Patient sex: M
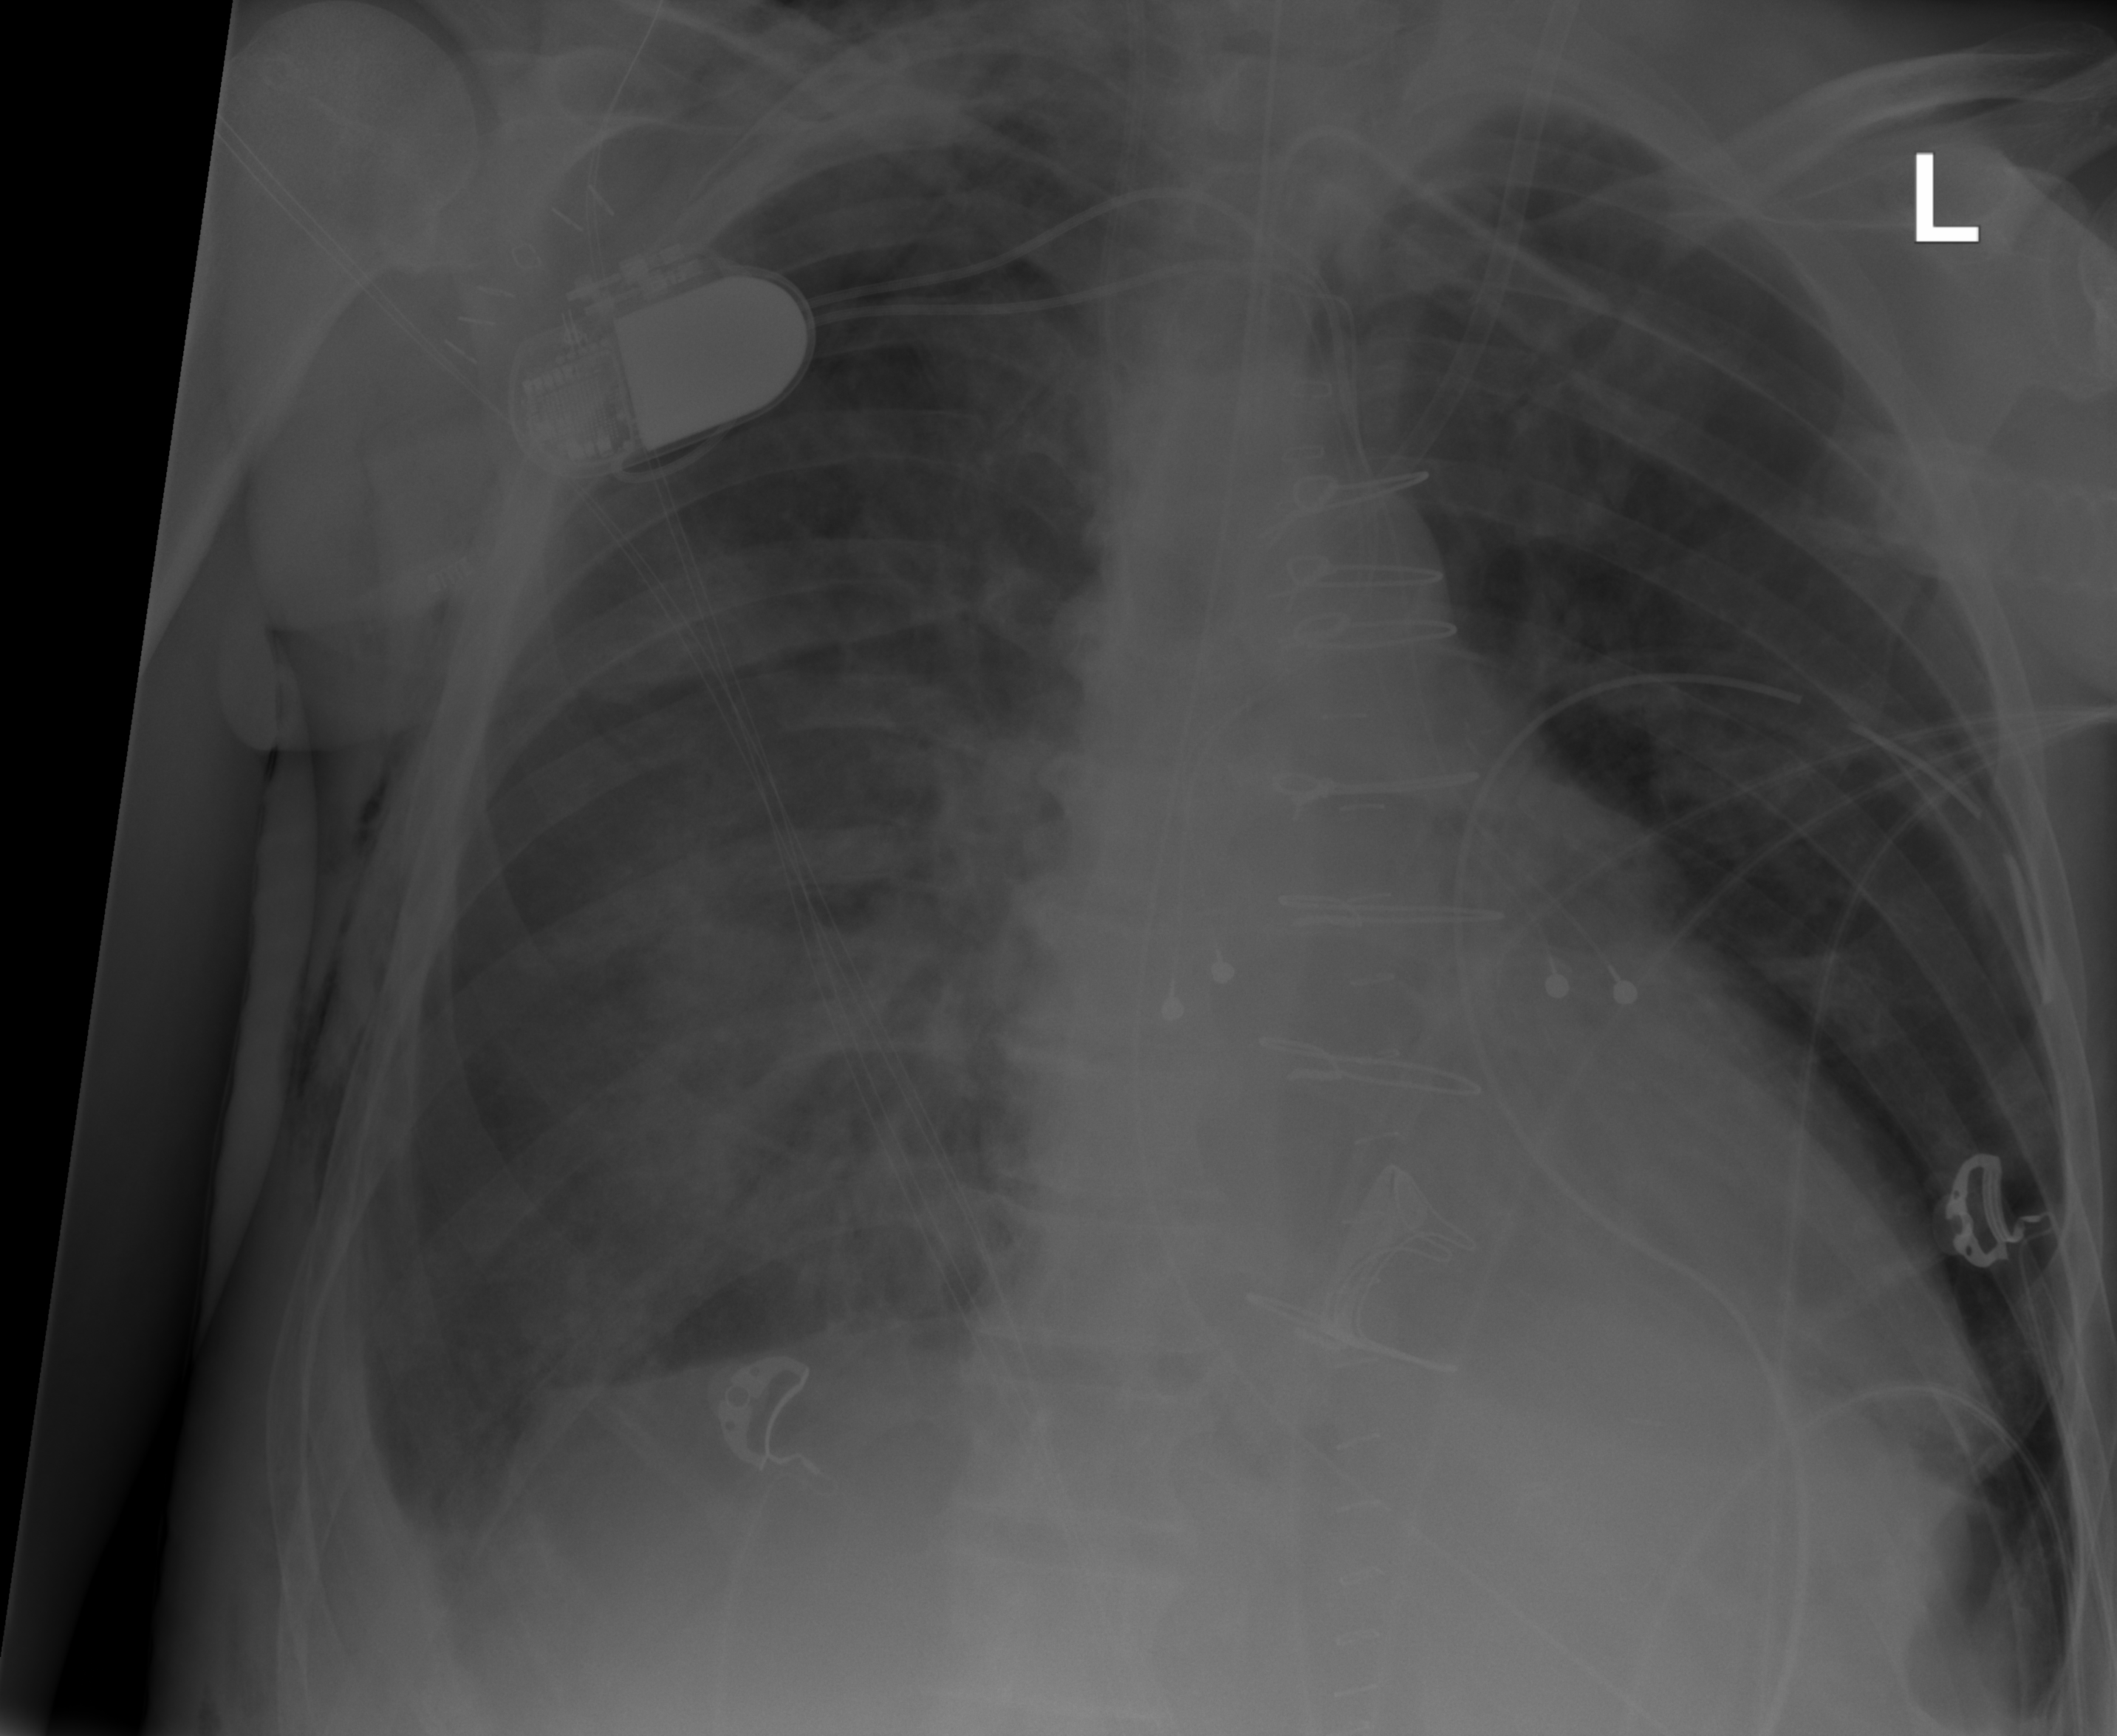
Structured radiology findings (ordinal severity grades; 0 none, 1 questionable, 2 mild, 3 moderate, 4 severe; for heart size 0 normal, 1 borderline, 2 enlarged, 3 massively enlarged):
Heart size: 2
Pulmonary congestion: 2
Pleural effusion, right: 3
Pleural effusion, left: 0
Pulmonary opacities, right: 2
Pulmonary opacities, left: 0
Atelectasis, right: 3
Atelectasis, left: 0